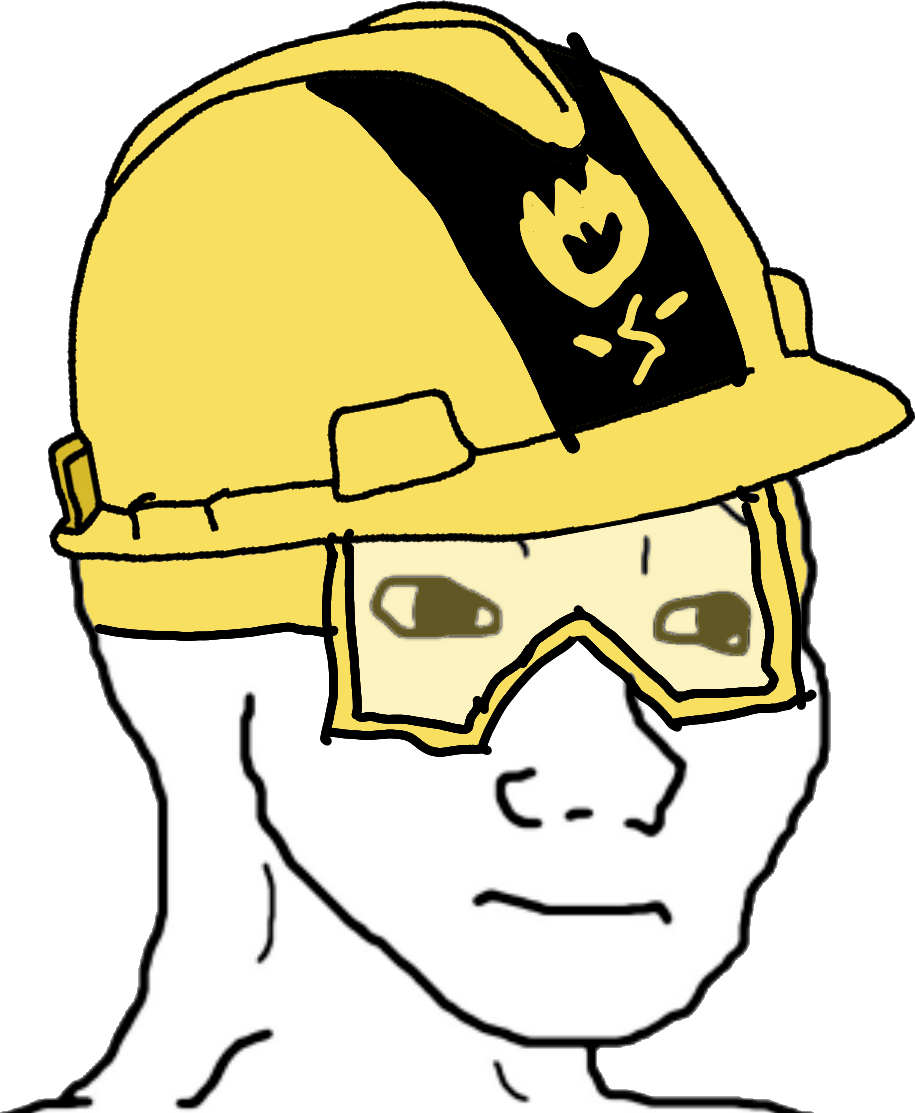
Label: 5_Doomer